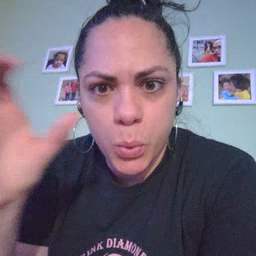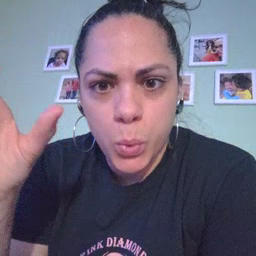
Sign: moon